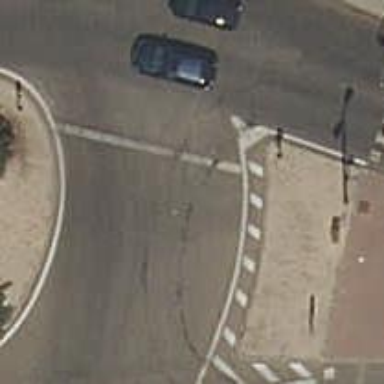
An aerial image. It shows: Road with traffic signals.